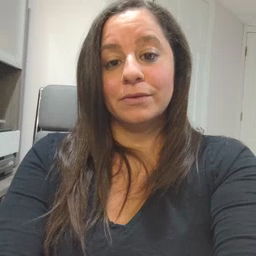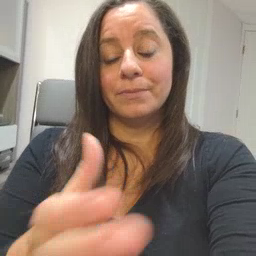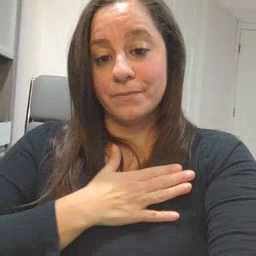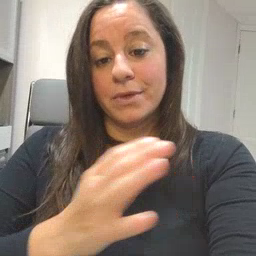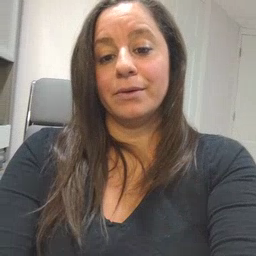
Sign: minemy